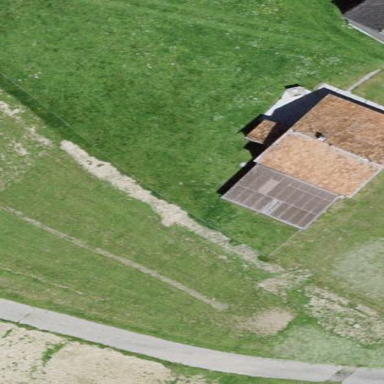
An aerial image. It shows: Farm building.